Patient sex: F
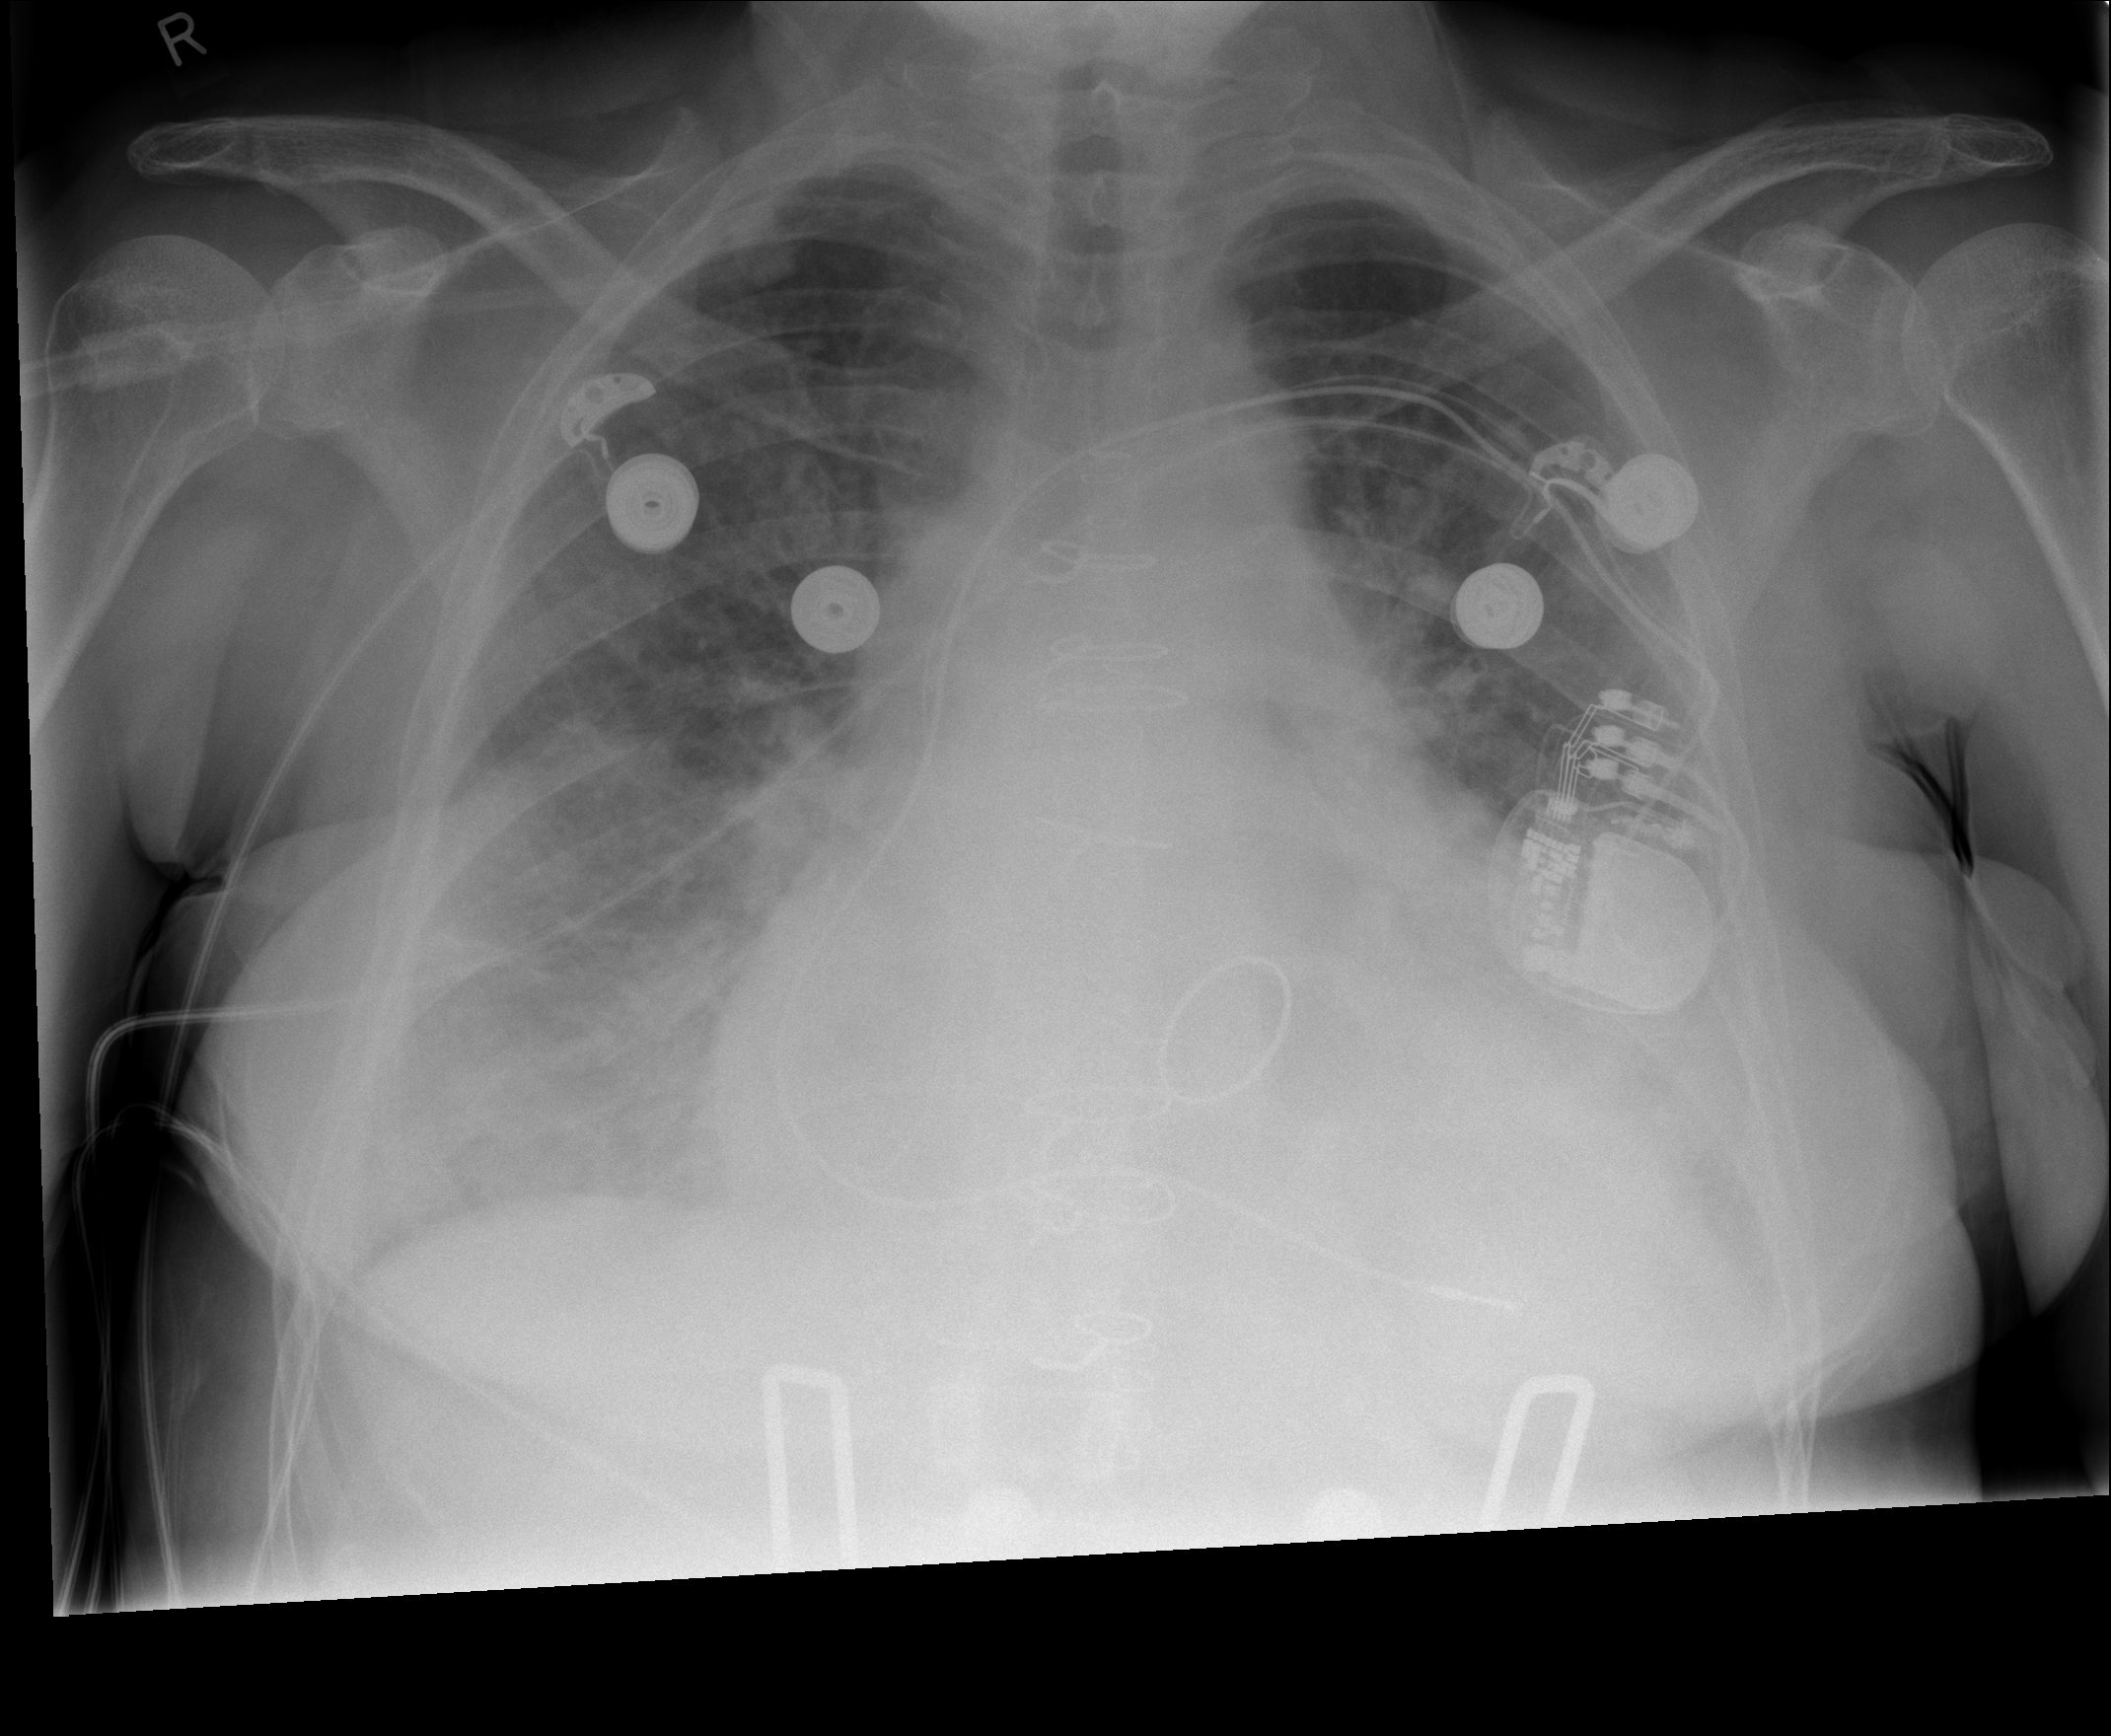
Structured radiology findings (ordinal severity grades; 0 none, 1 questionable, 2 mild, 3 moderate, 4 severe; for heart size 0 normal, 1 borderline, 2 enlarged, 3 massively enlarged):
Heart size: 3
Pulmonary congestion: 2
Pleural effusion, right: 3
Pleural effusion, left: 3
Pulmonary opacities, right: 2
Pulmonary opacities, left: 1
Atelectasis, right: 3
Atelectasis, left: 3